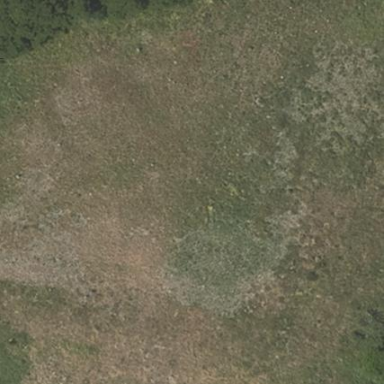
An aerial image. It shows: Patch of scrub vegetation.